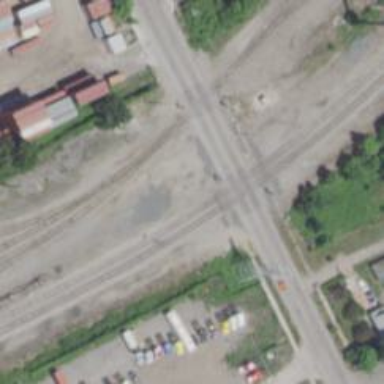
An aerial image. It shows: Railway level crossing.